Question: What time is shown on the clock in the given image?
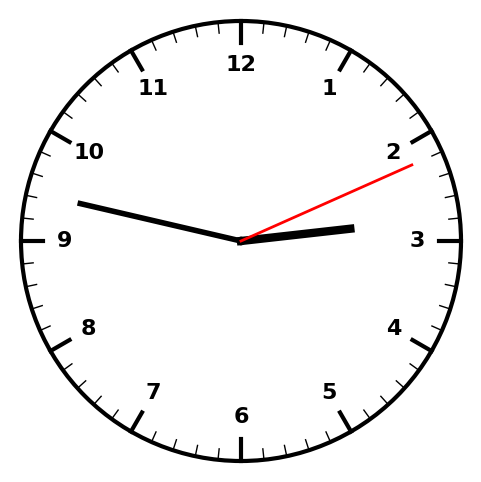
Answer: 02:47:11